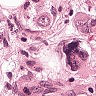
Metastatic tissue present: yes